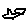
Label: bird